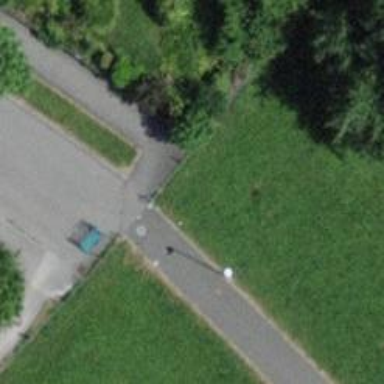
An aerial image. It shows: Asphalt sidewalk along the footway.